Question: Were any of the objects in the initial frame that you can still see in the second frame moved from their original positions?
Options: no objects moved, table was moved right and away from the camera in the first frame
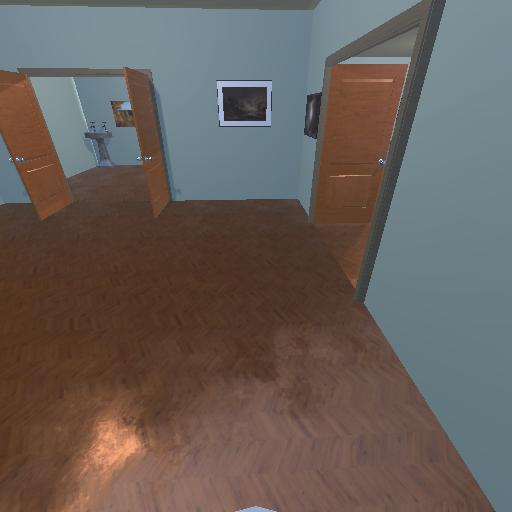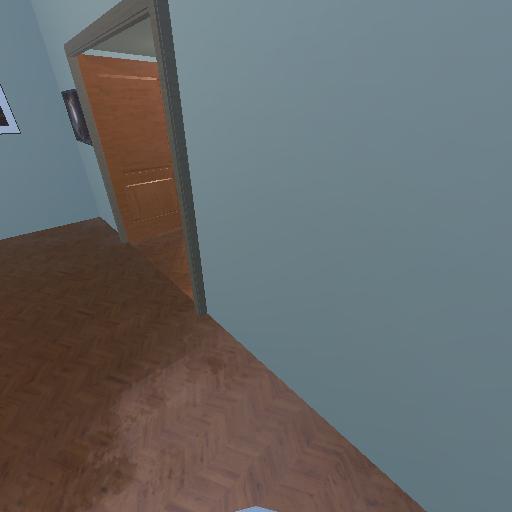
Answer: no objects moved